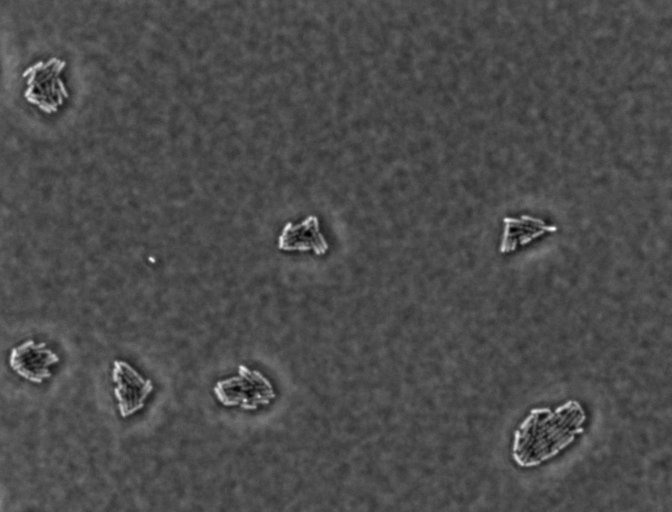
Phase contrast microscopy, 60x objective, 3 h incubation